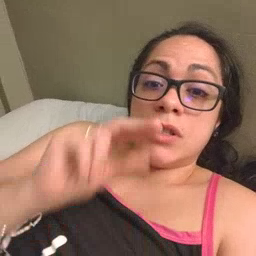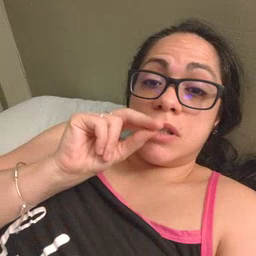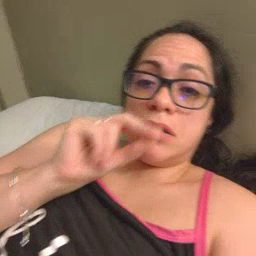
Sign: duck